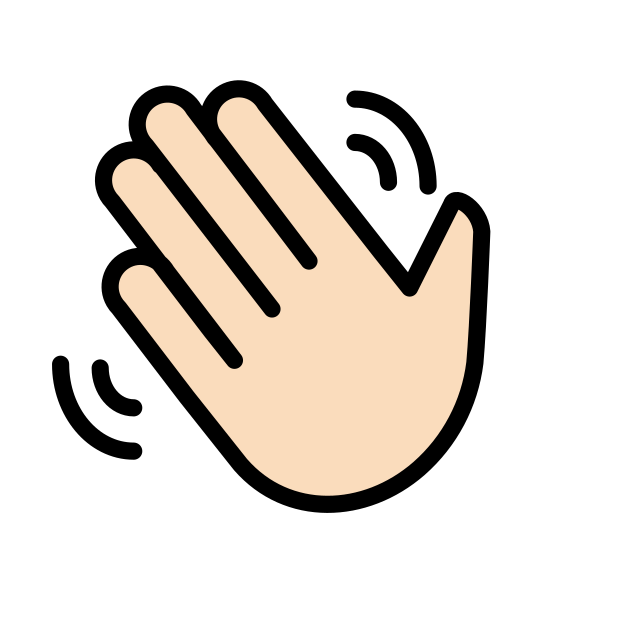
waving hand: light skin tone